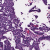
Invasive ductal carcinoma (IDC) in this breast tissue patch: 1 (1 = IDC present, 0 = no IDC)